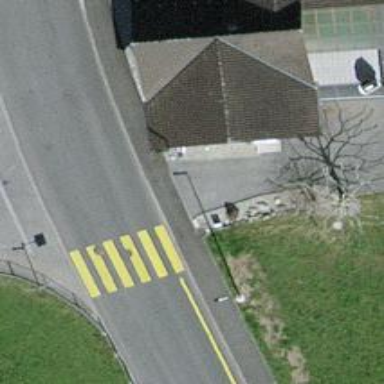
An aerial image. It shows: Zebra crossing on the road.